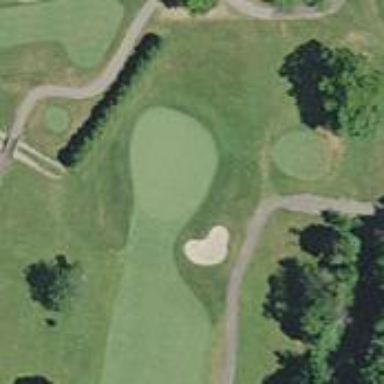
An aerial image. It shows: View of golf hole.